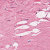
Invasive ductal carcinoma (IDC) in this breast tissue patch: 0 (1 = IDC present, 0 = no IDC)